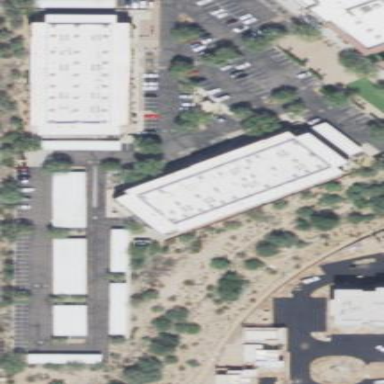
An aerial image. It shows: Commercial building.